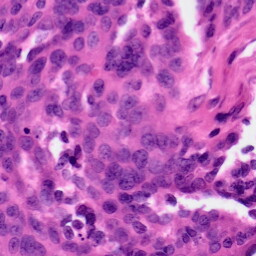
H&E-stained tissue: Ovarian